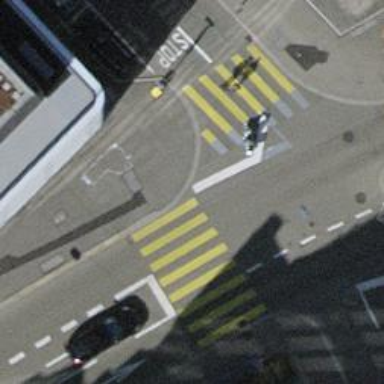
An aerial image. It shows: Kerb barrier.